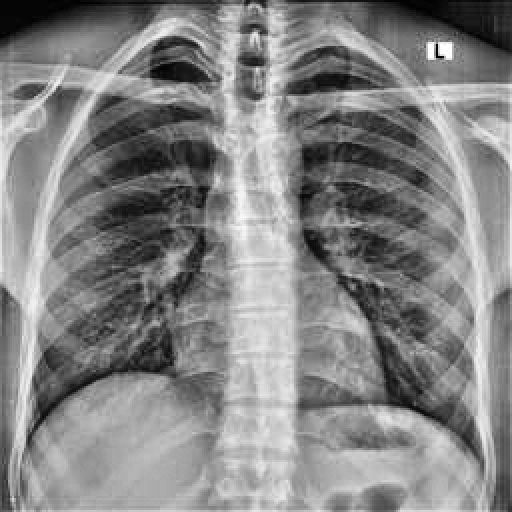
Finding: NORMAL